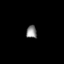
Tissue: skin
Cell type: Epithelial cells
Senescence score: 0.2717
Nuclear area (px): 131
Mean DAPI intensity: 136.145